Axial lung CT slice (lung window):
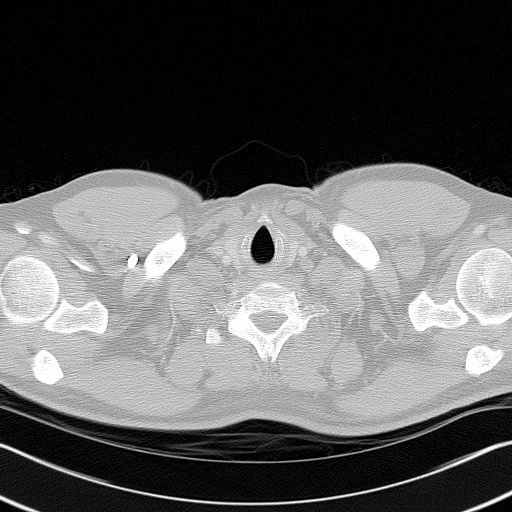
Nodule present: no